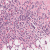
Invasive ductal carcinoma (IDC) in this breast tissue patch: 1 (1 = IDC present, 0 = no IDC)